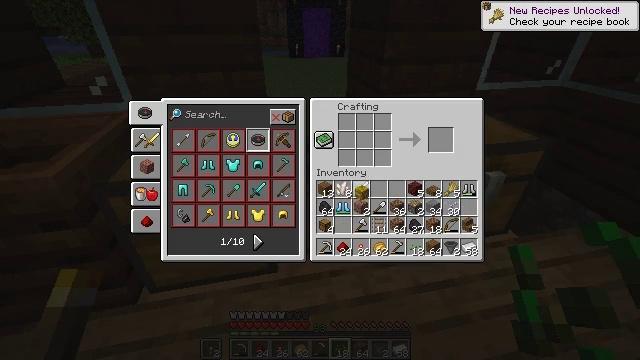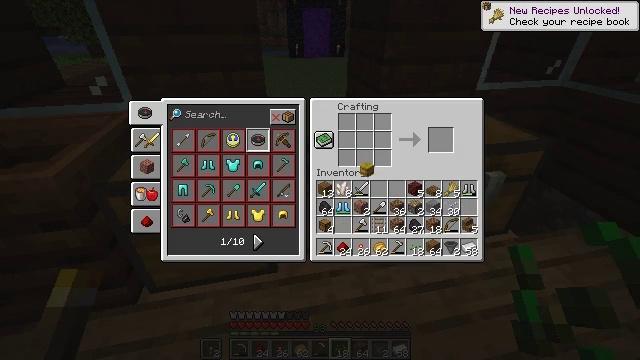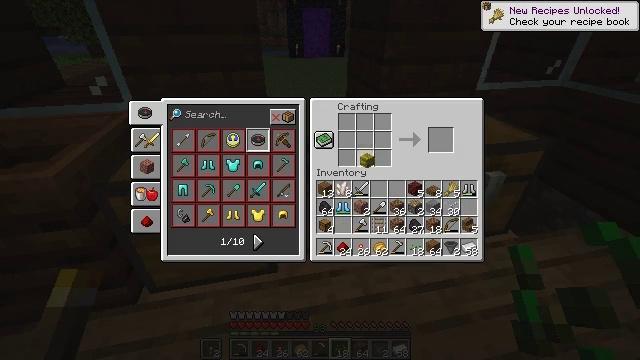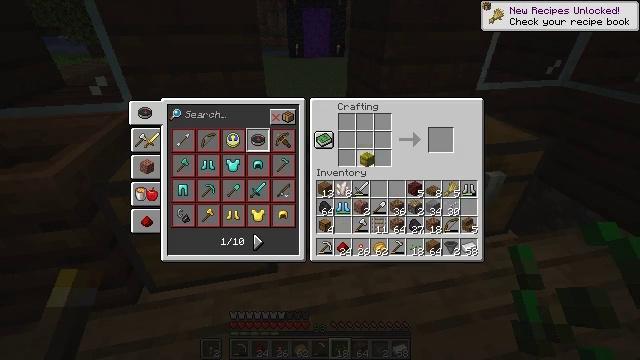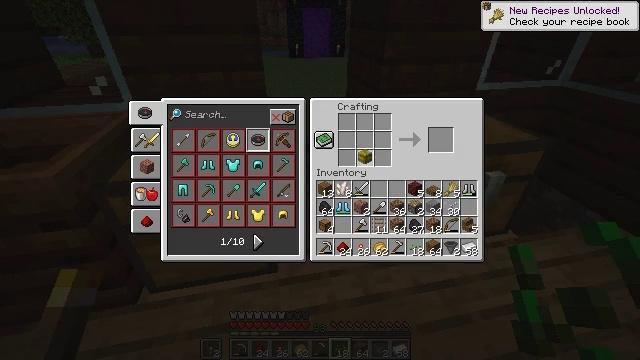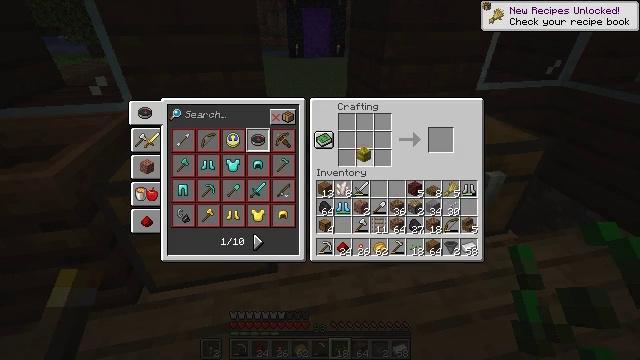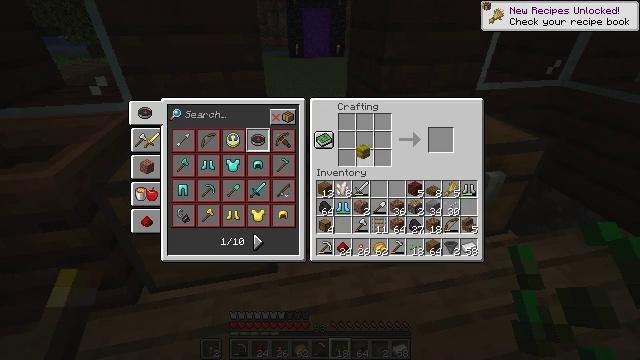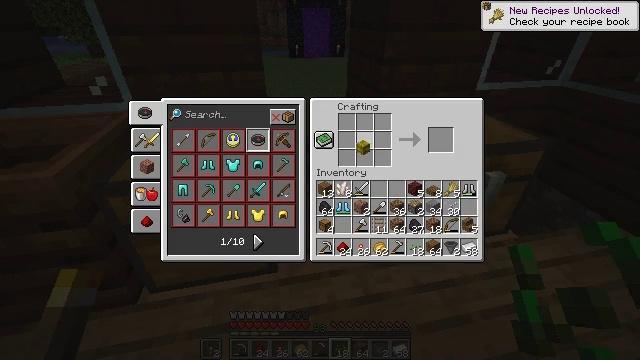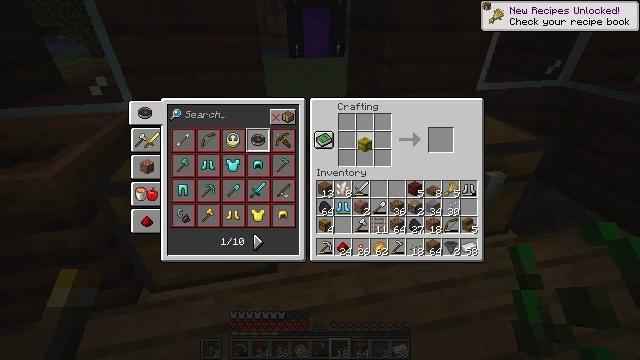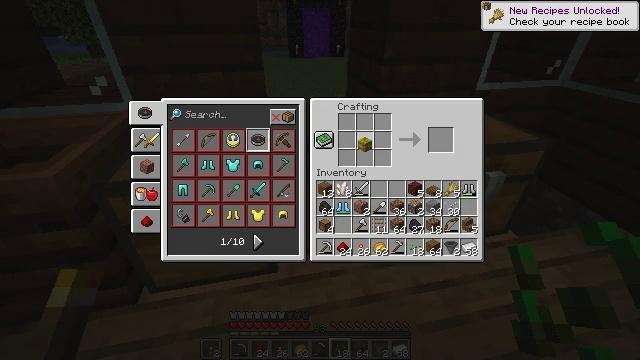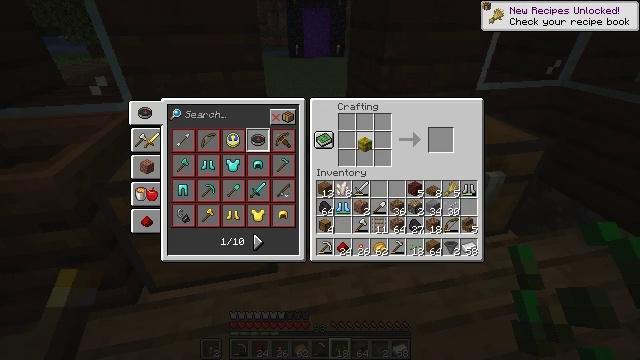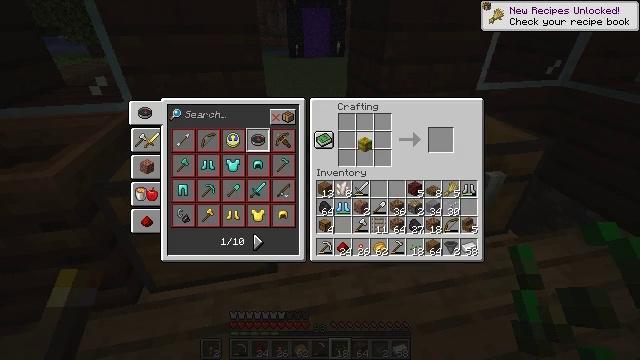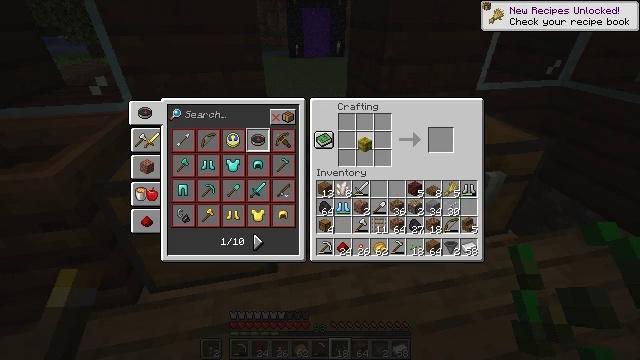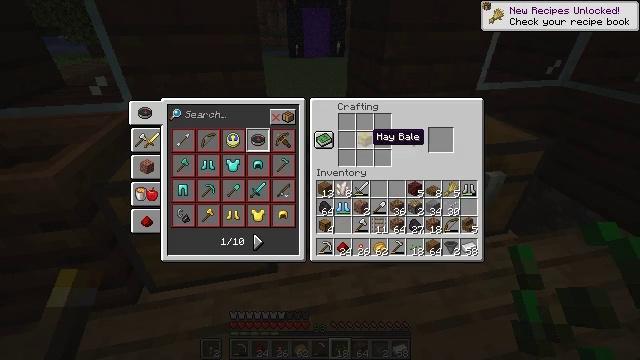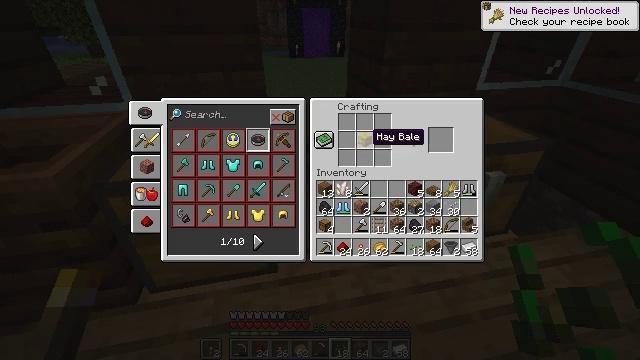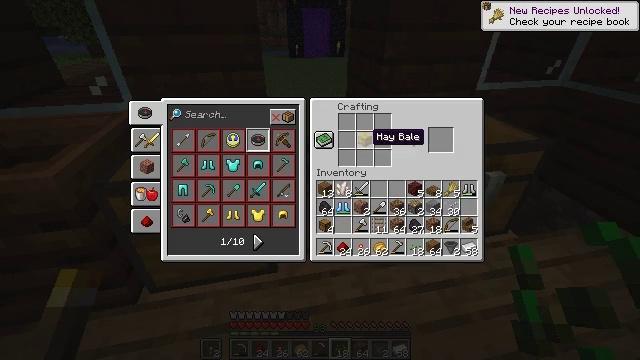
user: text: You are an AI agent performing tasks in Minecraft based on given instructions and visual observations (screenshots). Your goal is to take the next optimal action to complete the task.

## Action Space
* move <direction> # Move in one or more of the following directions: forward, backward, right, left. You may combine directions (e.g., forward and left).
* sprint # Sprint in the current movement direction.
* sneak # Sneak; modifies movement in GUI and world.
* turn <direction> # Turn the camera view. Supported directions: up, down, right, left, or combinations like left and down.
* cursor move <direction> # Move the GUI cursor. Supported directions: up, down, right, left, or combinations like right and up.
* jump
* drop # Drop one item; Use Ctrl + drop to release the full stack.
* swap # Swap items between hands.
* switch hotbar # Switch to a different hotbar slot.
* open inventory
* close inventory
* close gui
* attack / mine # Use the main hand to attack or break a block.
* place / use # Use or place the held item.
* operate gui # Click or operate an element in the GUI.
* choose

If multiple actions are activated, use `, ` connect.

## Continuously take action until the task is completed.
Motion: motion action
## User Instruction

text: Craft the target with necessary materials.
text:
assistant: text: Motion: cursor move up
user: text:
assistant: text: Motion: cursor move up
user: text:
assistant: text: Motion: no_op
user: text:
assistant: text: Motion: no_op
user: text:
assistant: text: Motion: no_op
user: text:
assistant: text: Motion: no_op
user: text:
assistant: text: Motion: no_op
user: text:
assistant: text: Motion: no_op
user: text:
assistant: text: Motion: no_op
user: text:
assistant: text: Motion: operate gui
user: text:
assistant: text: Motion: operate gui
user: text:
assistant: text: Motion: operate gui
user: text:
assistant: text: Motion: no_op
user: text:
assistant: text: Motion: no_op
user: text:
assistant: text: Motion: no_op
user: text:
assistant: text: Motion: no_op
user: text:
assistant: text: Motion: no_op
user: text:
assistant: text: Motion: no_op
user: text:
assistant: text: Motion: no_op
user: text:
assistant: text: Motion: cursor move down
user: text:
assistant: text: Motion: cursor move down
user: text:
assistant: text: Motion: cursor move down
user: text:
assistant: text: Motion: no_op
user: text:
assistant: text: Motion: cursor move down
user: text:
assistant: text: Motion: no_op
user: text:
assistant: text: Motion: no_op
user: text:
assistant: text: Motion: no_op
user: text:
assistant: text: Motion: no_op
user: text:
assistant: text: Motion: no_op
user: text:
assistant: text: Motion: no_op